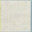
Piece: xx